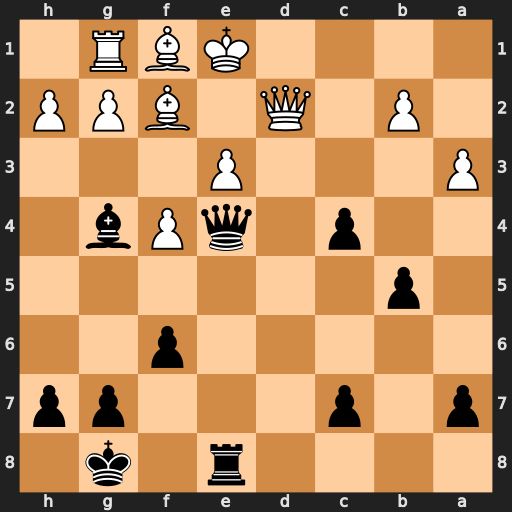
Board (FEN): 4r1k1/p1p3pp/5p2/1p6/2p1qPb1/P3P3/1P1Q1BPP/4KBR1
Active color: b
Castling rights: -
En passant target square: -
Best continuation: Qb1+ Qc1 Qxc1#